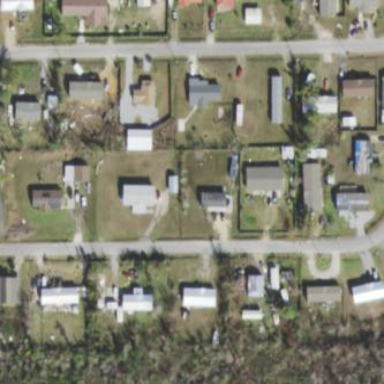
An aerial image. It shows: This residential area consists of single-family homes.